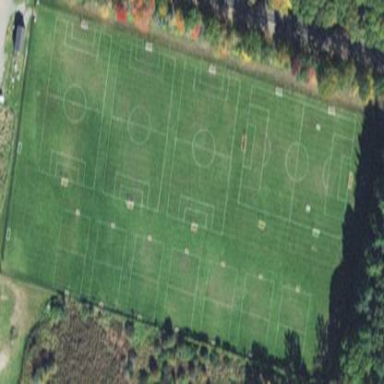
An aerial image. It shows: Grass pitch used for soccer and disc golf.